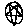
Label: star